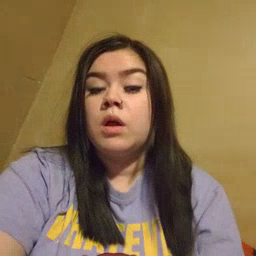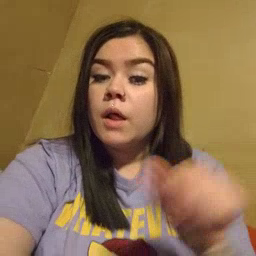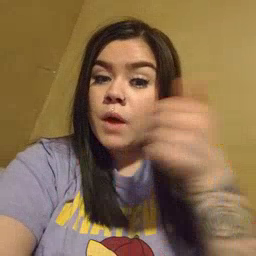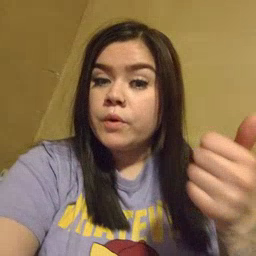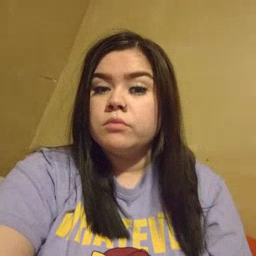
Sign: another